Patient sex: F
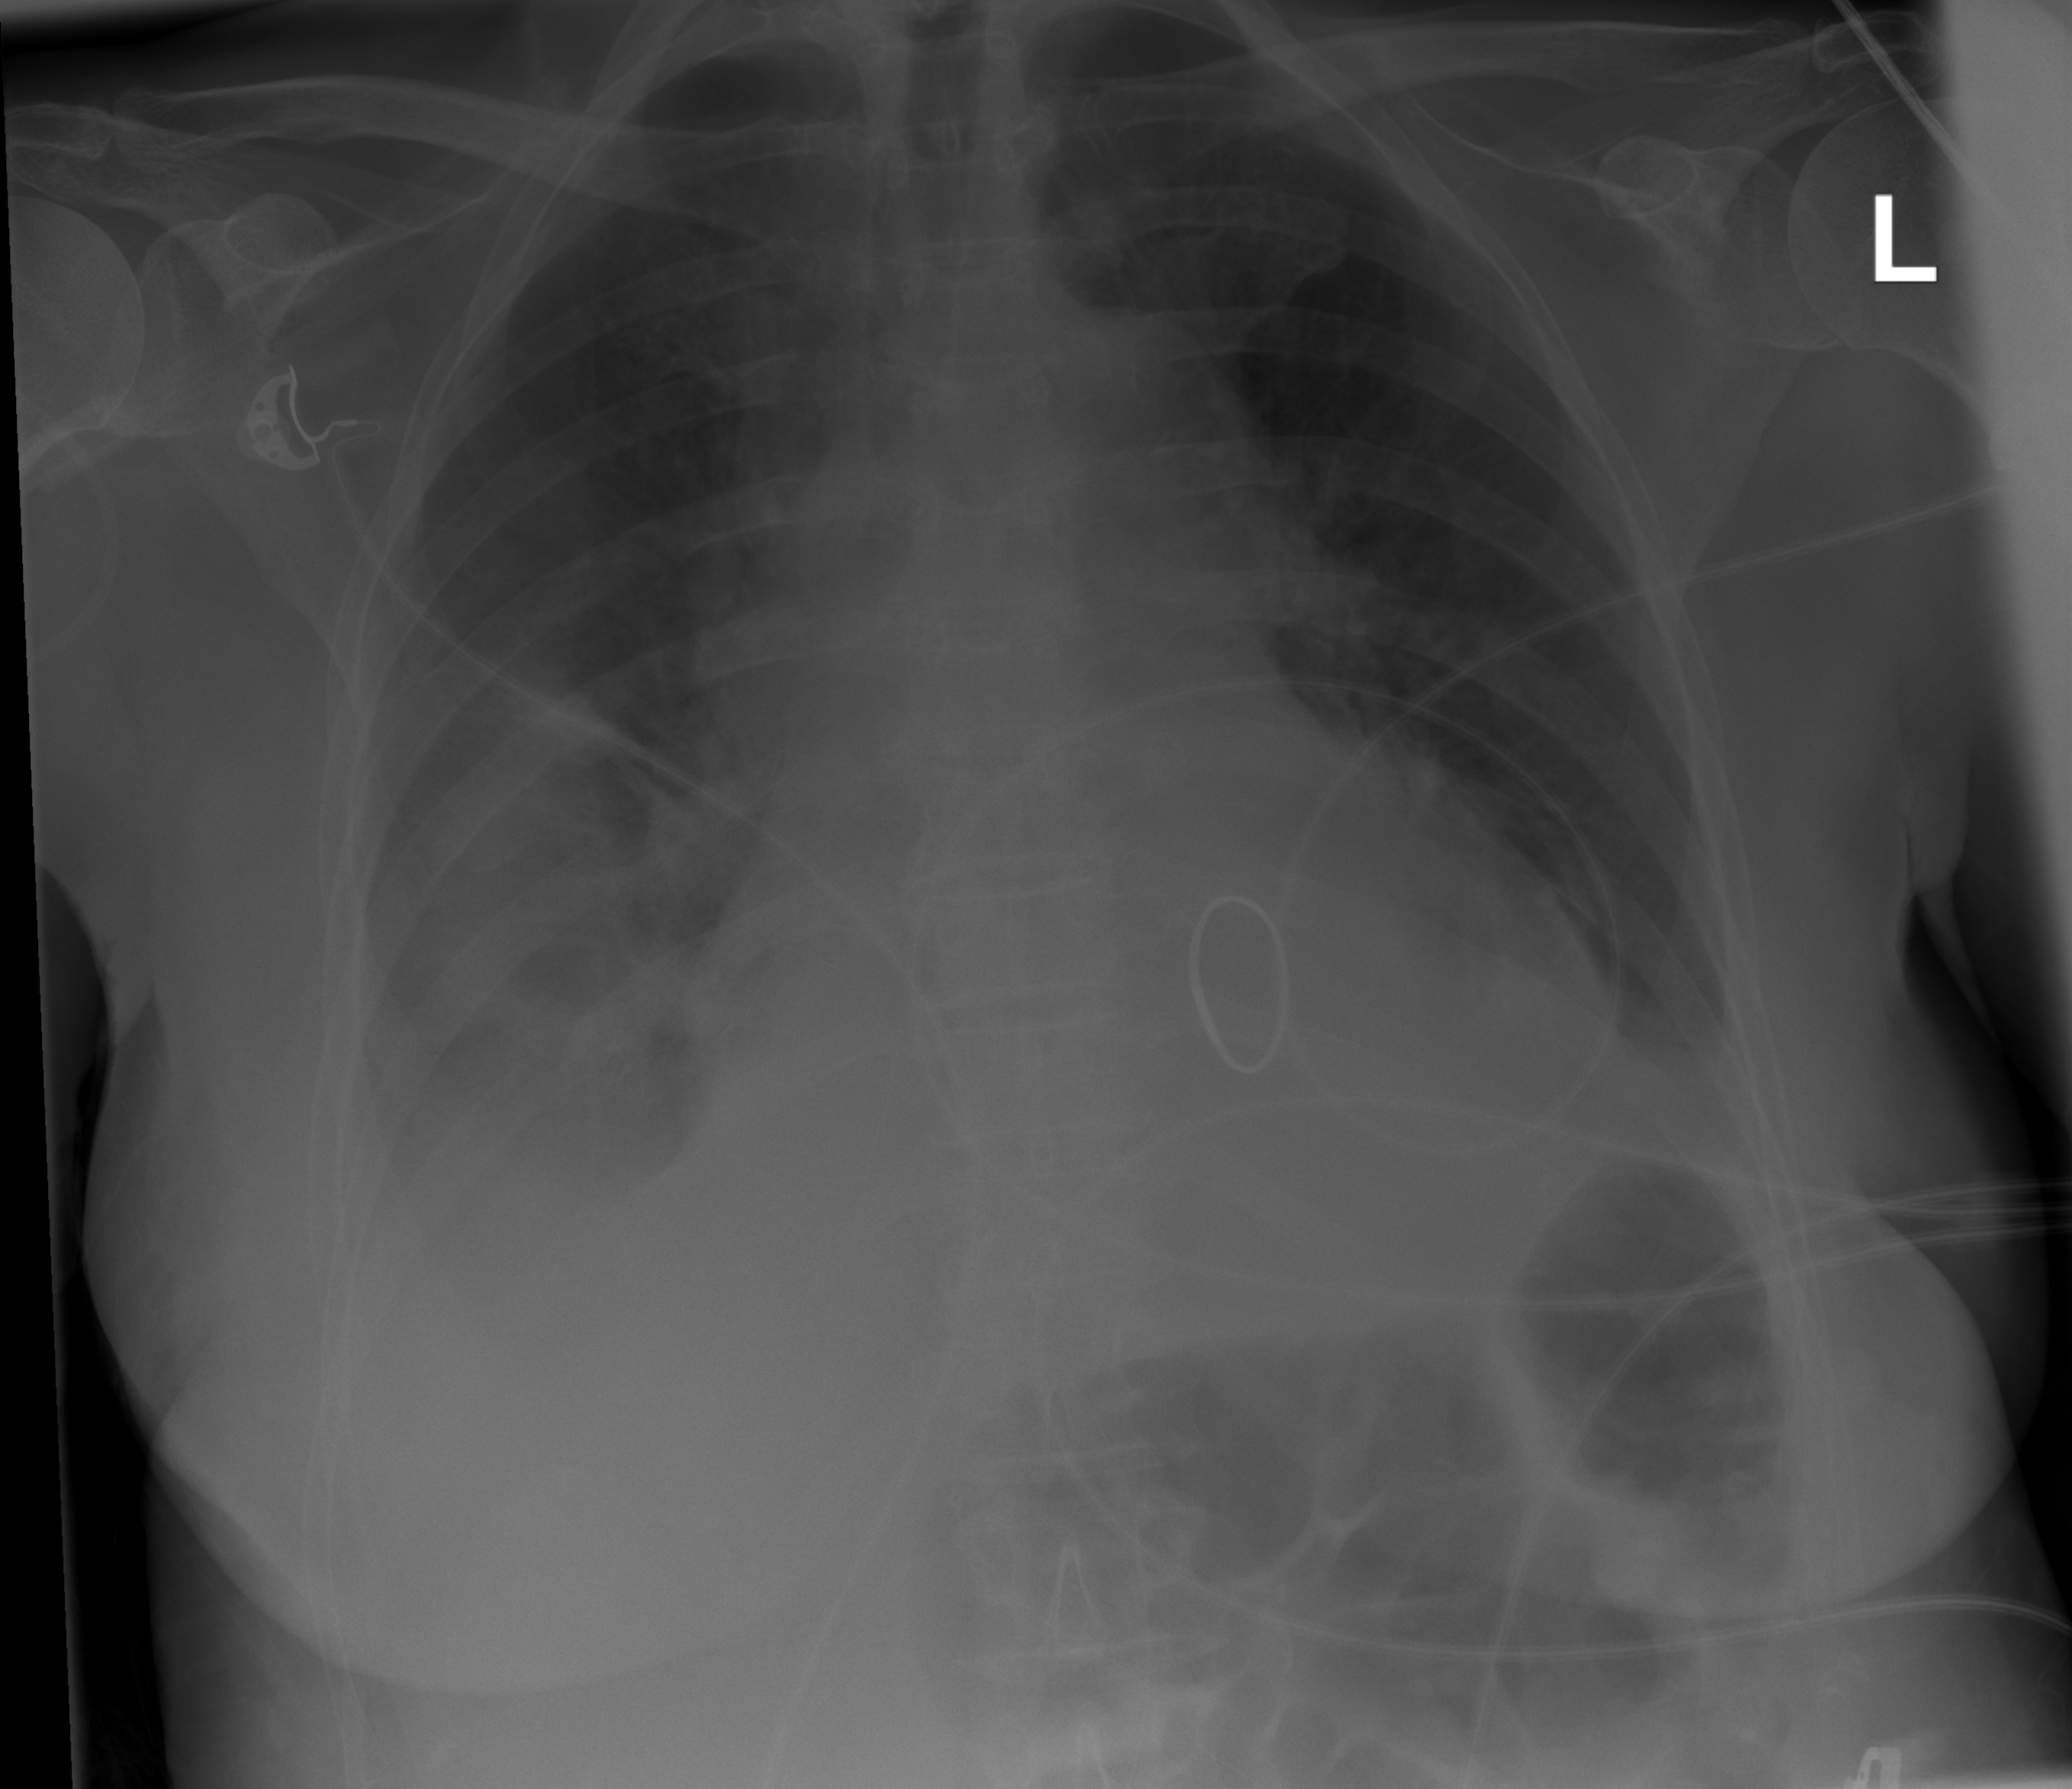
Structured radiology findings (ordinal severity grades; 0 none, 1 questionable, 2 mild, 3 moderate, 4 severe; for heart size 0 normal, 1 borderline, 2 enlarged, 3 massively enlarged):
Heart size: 1
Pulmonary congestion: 0
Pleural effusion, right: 3
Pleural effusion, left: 2
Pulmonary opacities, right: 0
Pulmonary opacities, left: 0
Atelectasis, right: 3
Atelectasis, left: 2